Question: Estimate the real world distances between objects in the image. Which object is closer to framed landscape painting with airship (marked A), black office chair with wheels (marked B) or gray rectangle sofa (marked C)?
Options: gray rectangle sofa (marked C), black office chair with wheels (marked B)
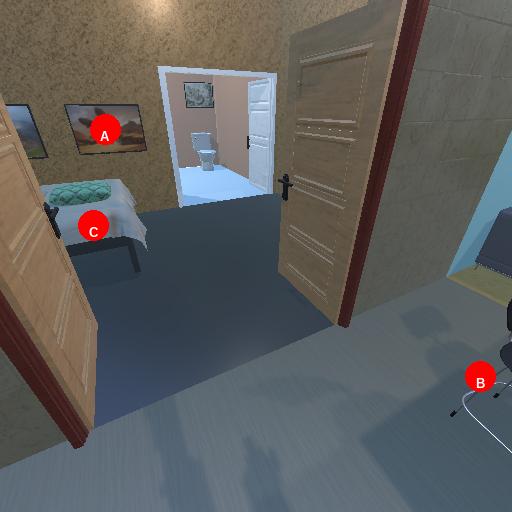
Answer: gray rectangle sofa (marked C)